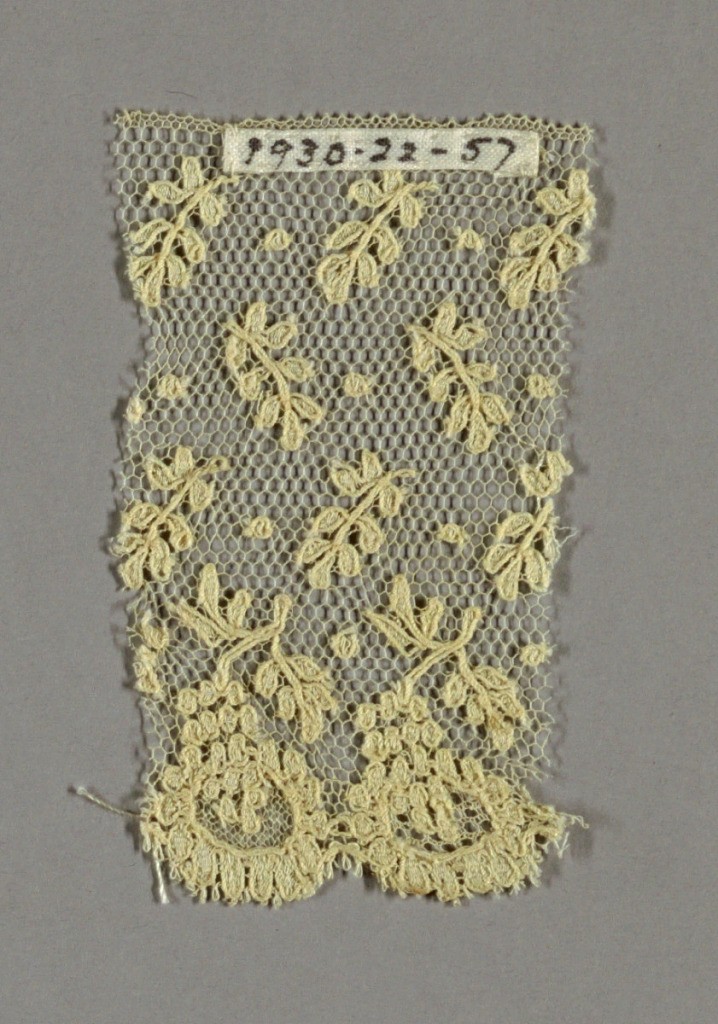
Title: Fragment
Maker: A .G. Jennings & Sons, American
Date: ca. 1884
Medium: cotton Technique: machine made lace
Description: Alençon-type with a net ground, scattered leaves and floral border.